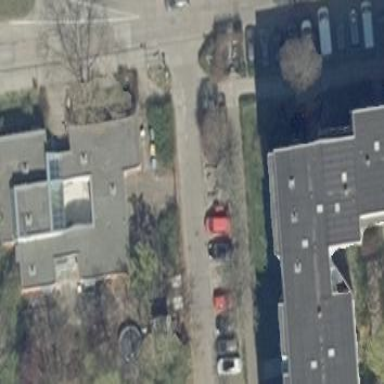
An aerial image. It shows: Community centre.